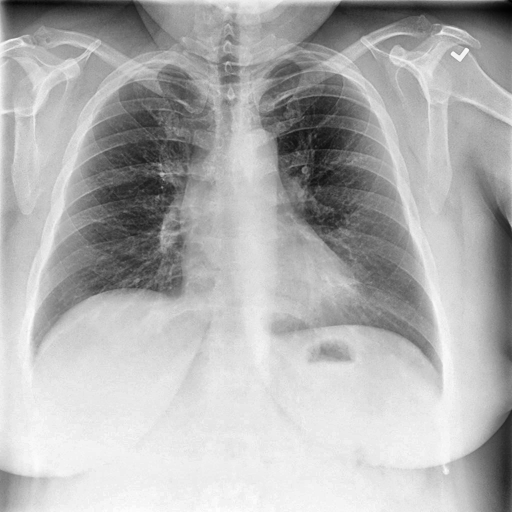
Finding: NORMAL